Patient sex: F
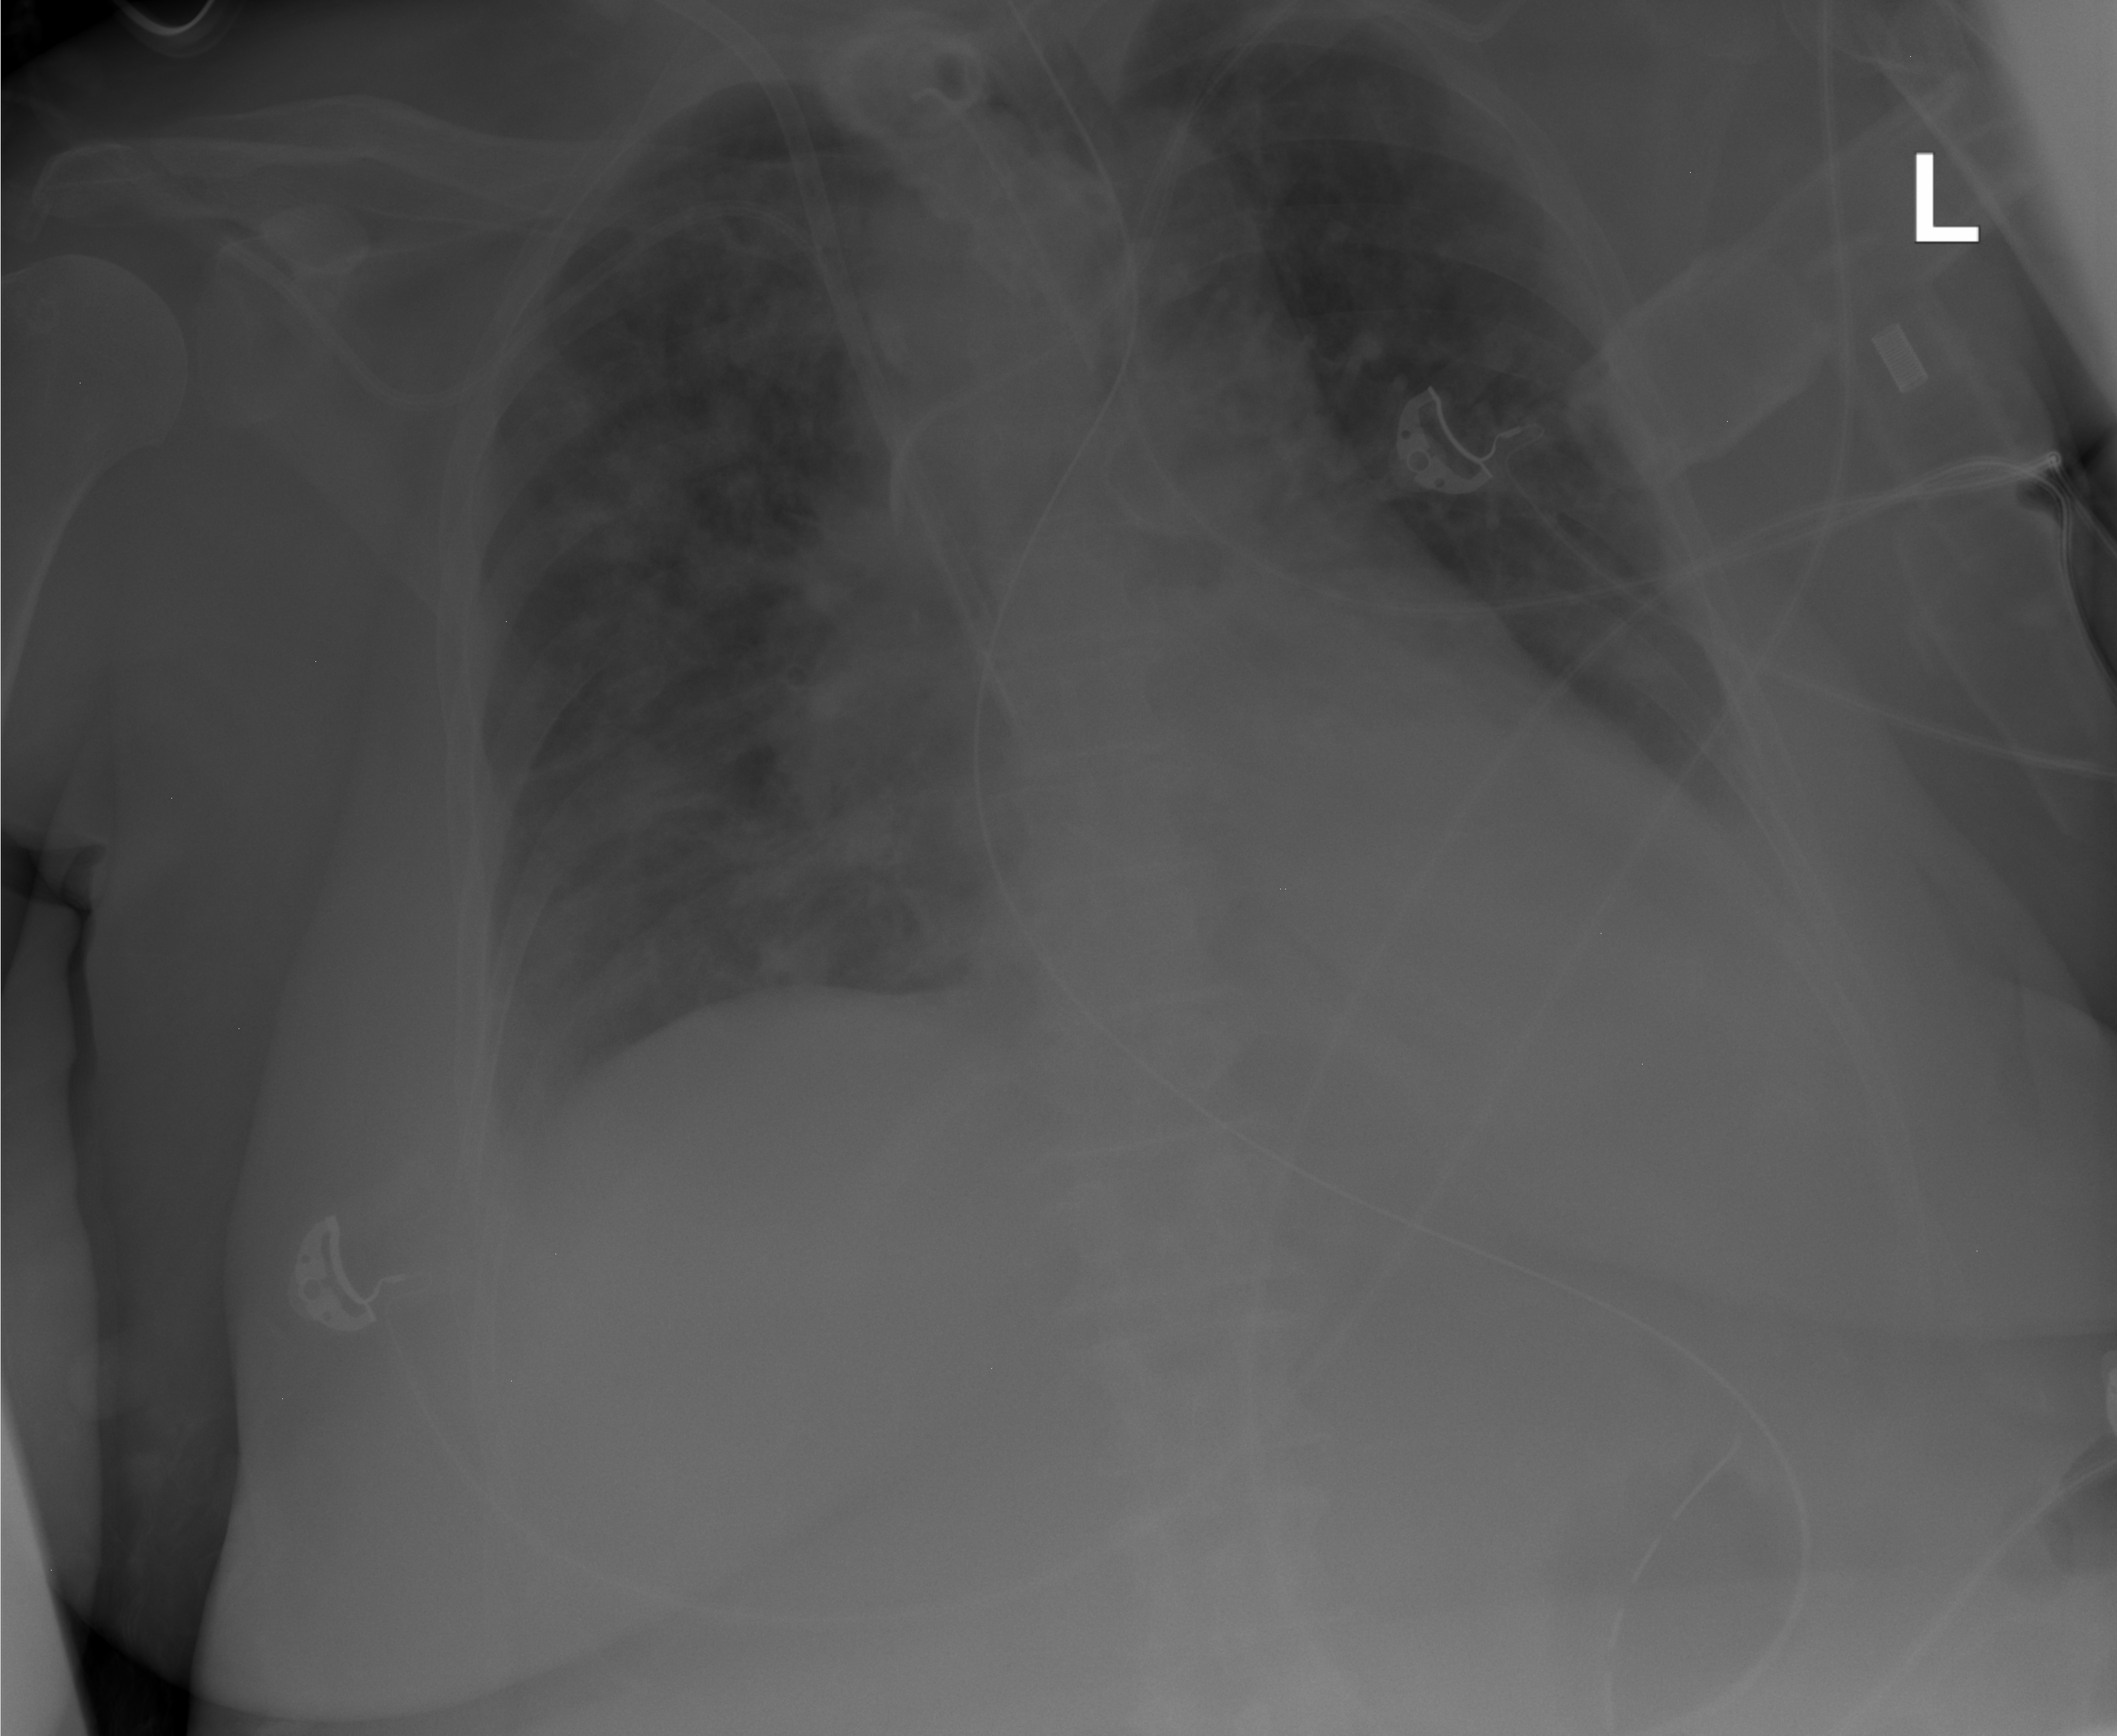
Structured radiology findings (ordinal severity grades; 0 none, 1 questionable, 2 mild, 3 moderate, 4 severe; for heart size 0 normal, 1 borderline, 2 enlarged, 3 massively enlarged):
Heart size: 2
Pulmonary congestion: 2
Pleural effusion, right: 2
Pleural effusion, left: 0
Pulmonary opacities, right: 2
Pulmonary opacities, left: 0
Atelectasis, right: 2
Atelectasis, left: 0